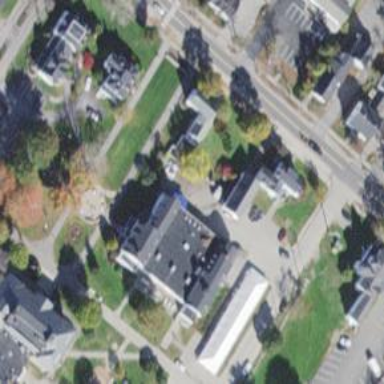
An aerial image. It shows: School building.